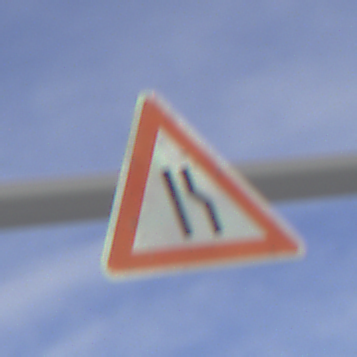
Verkehrszeichen: EinseitigVerengteFahrbahnRechts
Umgebung: Outdoor, Suburban
Tageszeit: MorningAfternoon
Wetter: PartlyCloudy
Licht: Natural
Jahreszeit: NotSpecified
Kontrast: HighContrast